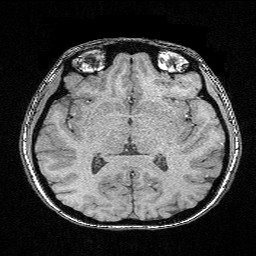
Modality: FLASH
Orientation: coronal
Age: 23
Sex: female